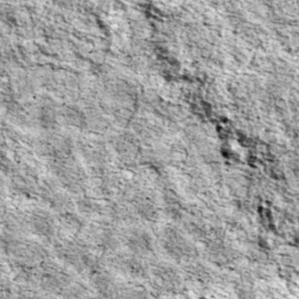
Label: non_frost